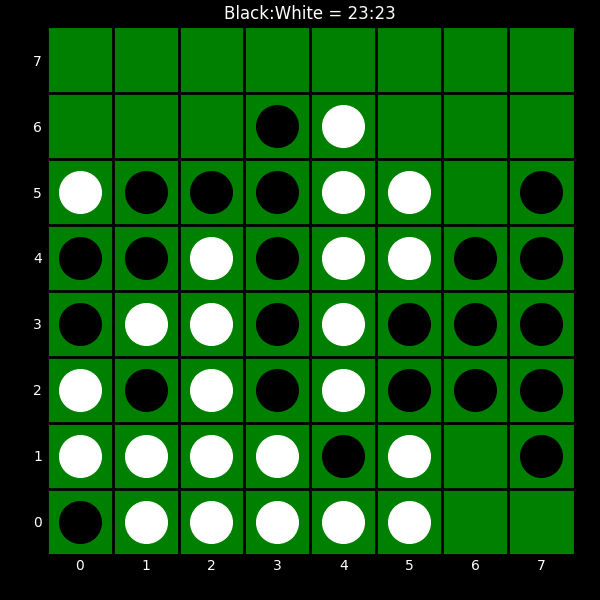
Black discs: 23
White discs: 23